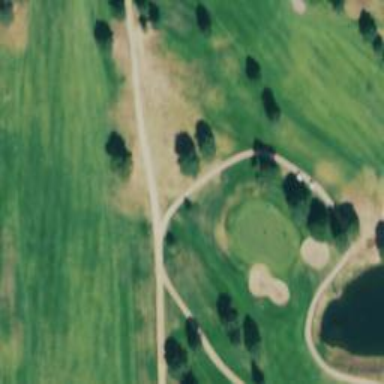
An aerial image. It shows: Path for golf carts.